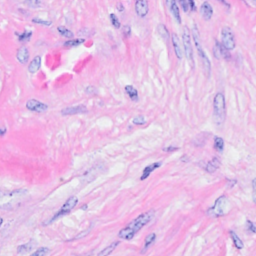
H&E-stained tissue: Breast